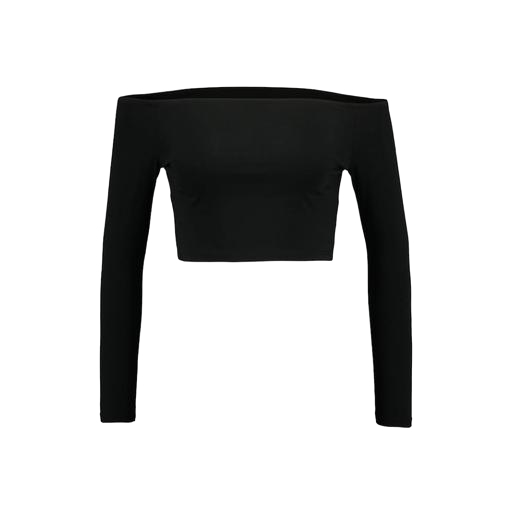
black long sleeved crop top, shoulder crop top, black long-sleeve crop top, white background